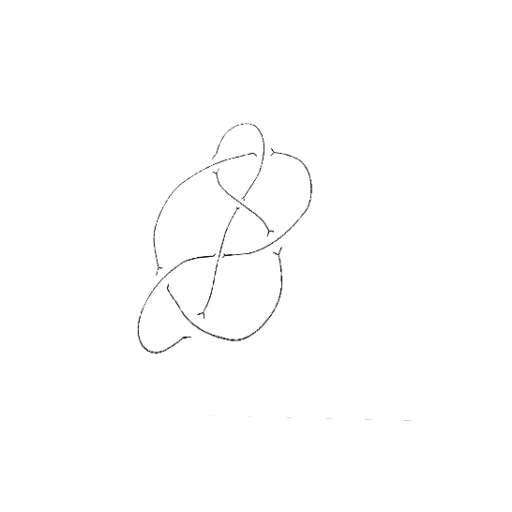
Crossing number: 7